Brain MRI study timepoint: followup_recurrence
T1CE (contrast-enhanced T1) slice:
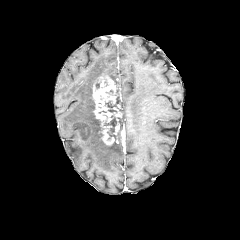
T2-FLAIR slice:
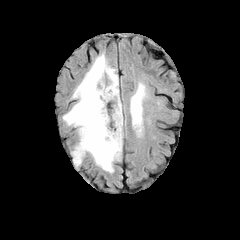